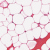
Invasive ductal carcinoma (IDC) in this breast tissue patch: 0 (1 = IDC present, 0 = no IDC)